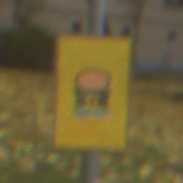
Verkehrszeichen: FahrzeugeMitWassergefaehrdenderLadungOhnePfeilsymbol
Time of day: MorningAfternoon
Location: Outdoor (Nature)
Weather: Overcast
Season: Autumn
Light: Natural